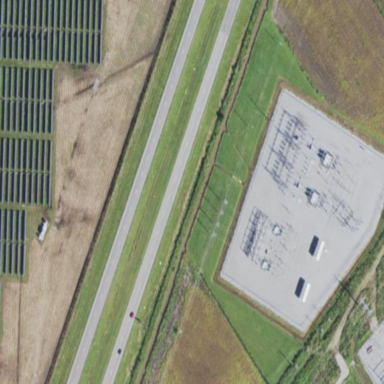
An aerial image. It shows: Distribution level power substation surrounded by fence.